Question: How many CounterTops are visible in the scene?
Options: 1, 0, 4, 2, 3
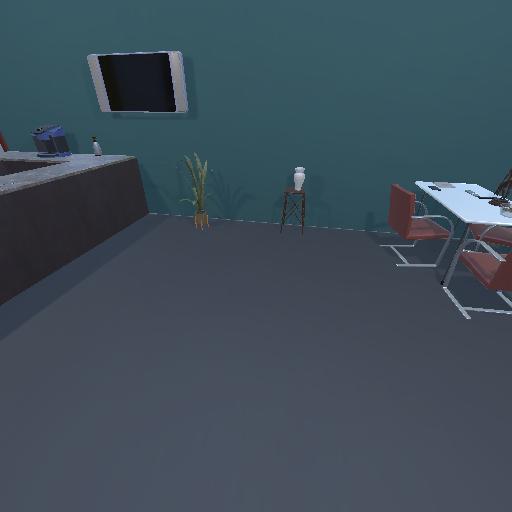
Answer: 1